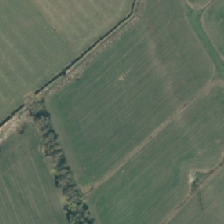
Land cover: shortrotation_cropland